Question: I'm trying to do a plot with 'ggplot2' and 'geom_area'. The fill is set by a variable. For some reason, only the 'outer' groups are filled. I can't figure out how to get the inner regions filled as well.
The same problem seems to occur <URL> but no answer is given on how to solve it.
Below is an minimal example of the code i'm using and the resulting plot:

I'm using R 3.3 and ggplot2_2.1.0
Any help would be appreciated.
'''
df <- data.frame(month = seq(from = as.Date("2016-01-01"), to = as.Date("2016-12-31"), by = "month"),
type = c(rep("past", times = 5), "current", rep("future", times = 6)),
amount = c(seq(from = 100, to = 1200, by = 100)))
df$type <- factor(df$type, levels = c("past", "current", "future"))
ggplot(data = df, aes(x = month, y = amount, fill = type)) +
geom_area()
'''
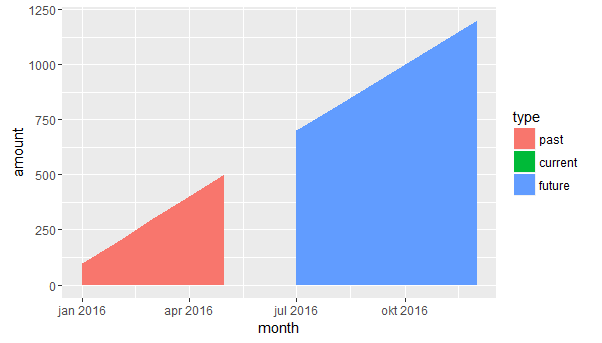
Answer: I added 2 points in time arround the "current" value in order to produce an area. The problem is that with only one point no area can be drawn.
'''
library(ggplot2)
df <- data.frame(month = seq(from = as.Date("2016-01-01"), to = as.Date("2016-12-31"), by = "month"),
type = c(rep("past", times = 5), "current", rep("future", times = 6)),
amount = c(seq(from = 100, to = 1200, by = 100)))
df <- rbind(df[1:5, ],
data.frame(month = as.Date(c("2016-05-15", "2016-06-15")),
type = c("current", "current"),
amount = c(550, 650)),
df[7:12, ])
df$type <- factor(df$type, levels = c("past", "current", "future"))
ggplot(data = df, aes(x = month, y = amount, fill = type)) +
geom_area()
'''
<URL>